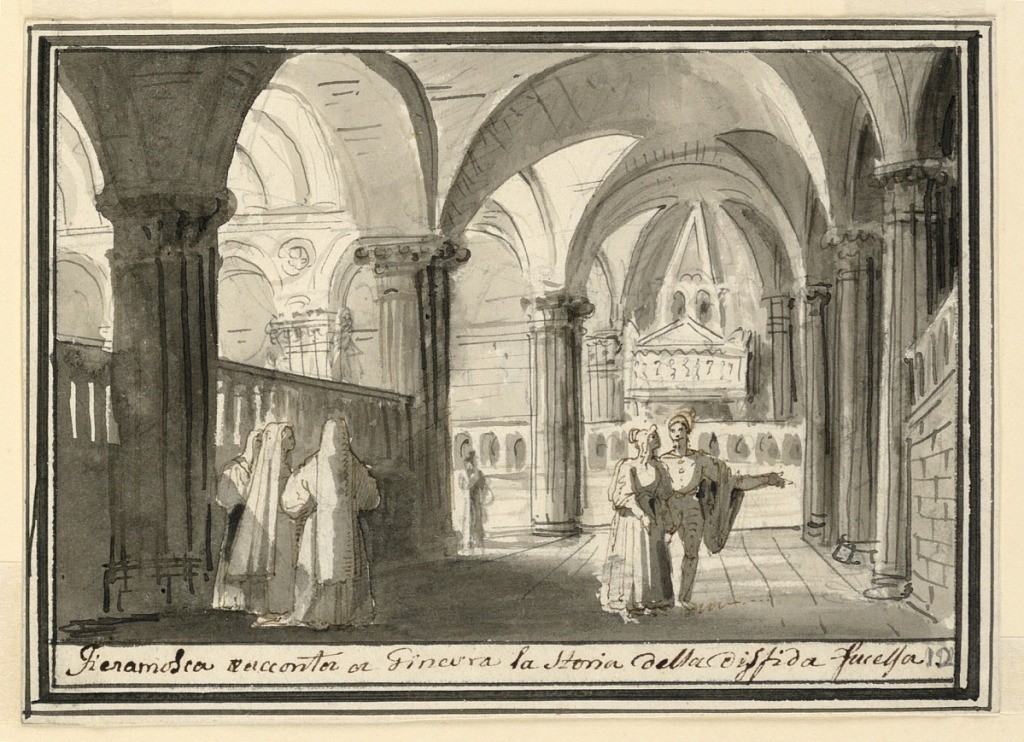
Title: Stage Design, Interior of Church
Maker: Pietro Narducci, Italian, active 1809 - 1841
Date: early 19th century
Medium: Pen and sepia ink, brush and wash on paper
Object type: Drawing
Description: Horizontal rectangle. Interior of church with two groups of people in foreground. At left, group of nuns. At right, man gestures with extended arm, woman watches him and listens to him tell a story.